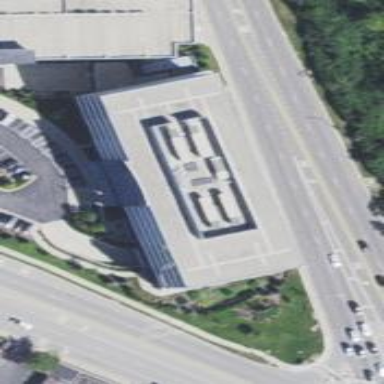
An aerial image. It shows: Office building.